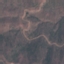
Land use / land cover class: HerbaceousVegetation